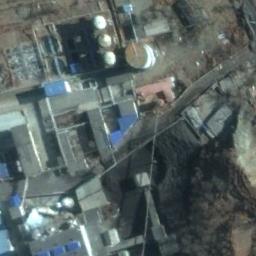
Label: industrial_area